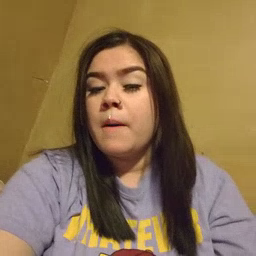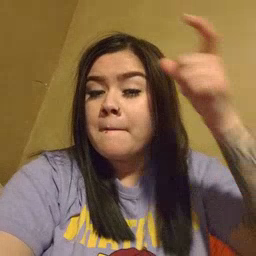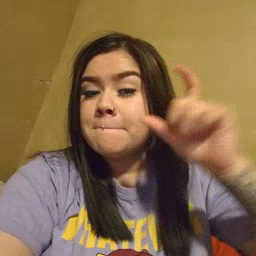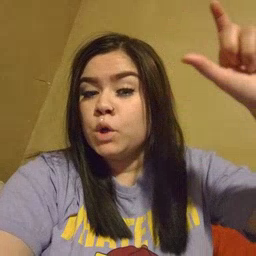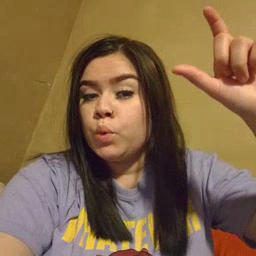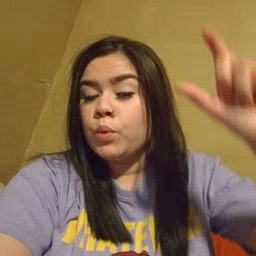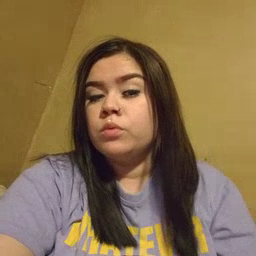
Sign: moon